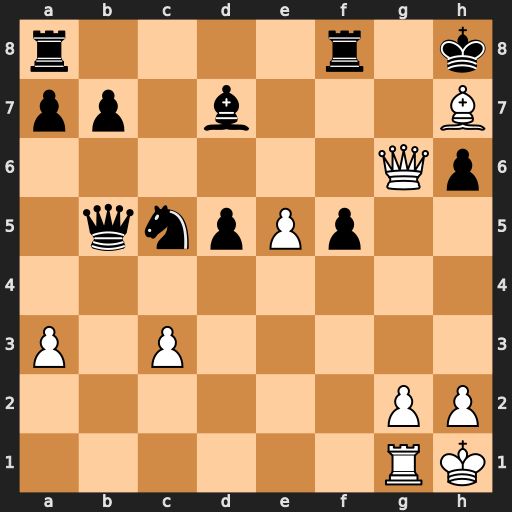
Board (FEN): r4r1k/pp1b3B/6Qp/1qnpPp2/8/P1P5/6PP/6RK
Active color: w
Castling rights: -
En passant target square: -
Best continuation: Bg8 Rf7 Bxf7 Qb6 e6 Qxe6 Bxe6